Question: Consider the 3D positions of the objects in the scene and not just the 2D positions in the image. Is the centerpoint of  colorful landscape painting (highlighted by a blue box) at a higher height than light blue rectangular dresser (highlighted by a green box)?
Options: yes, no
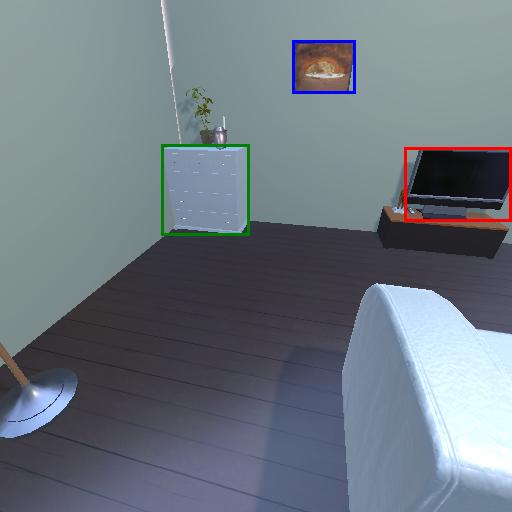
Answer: yes